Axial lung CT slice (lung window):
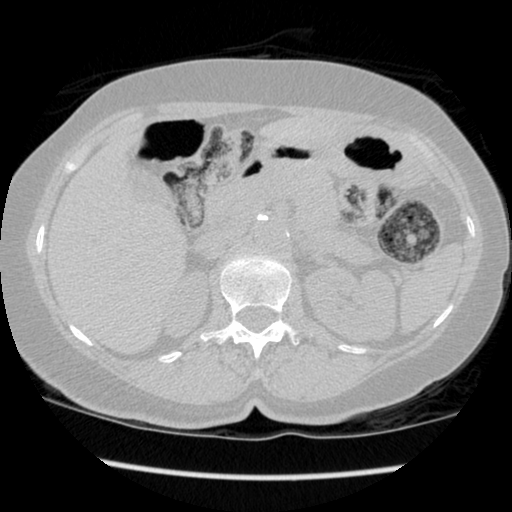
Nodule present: no